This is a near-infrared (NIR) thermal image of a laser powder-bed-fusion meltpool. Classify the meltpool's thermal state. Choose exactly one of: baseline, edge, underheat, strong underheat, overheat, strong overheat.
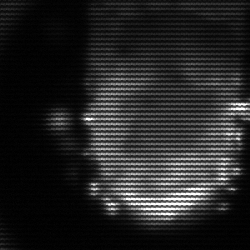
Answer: baseline